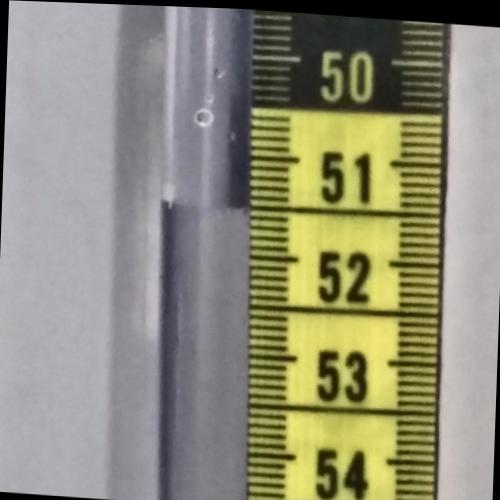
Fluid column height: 51.5 cm